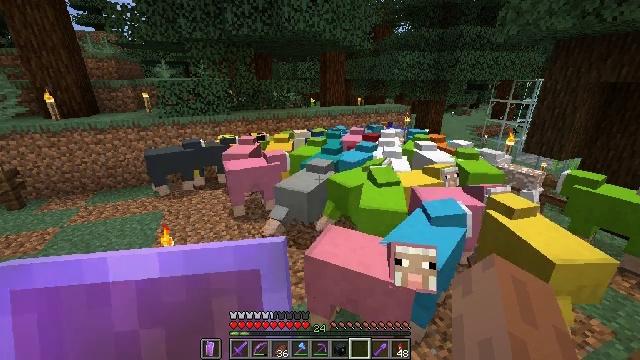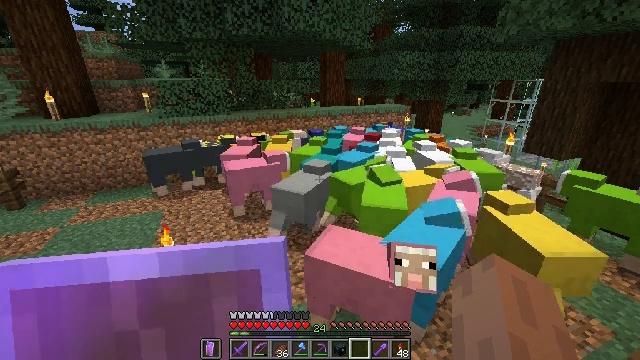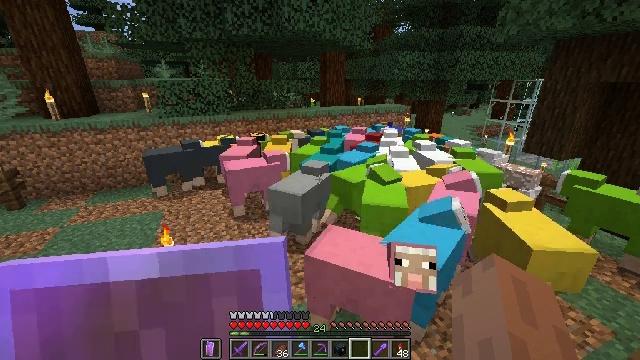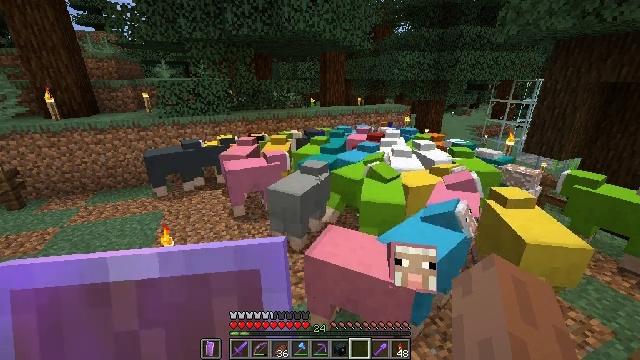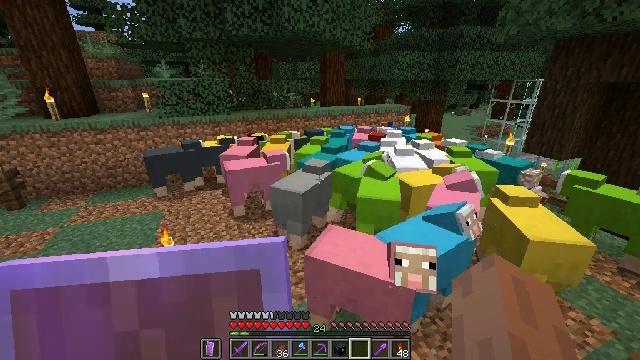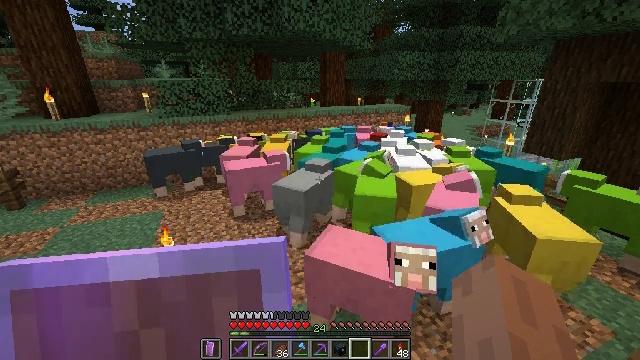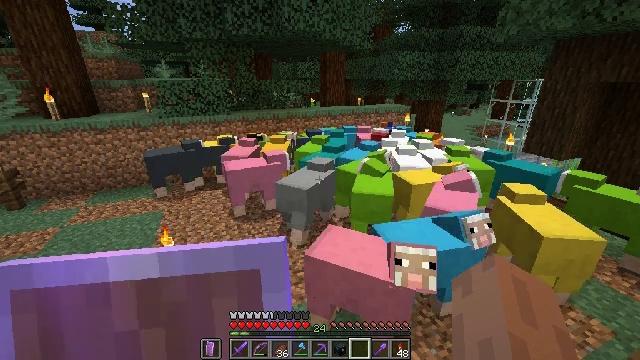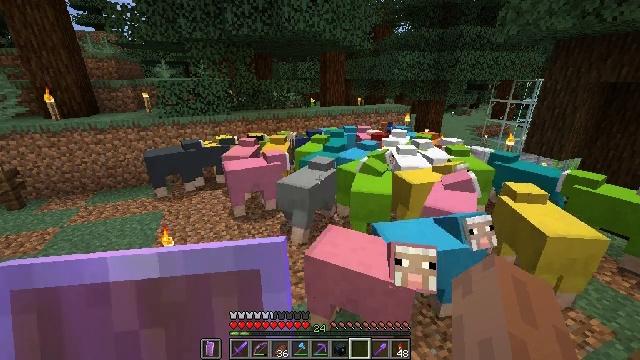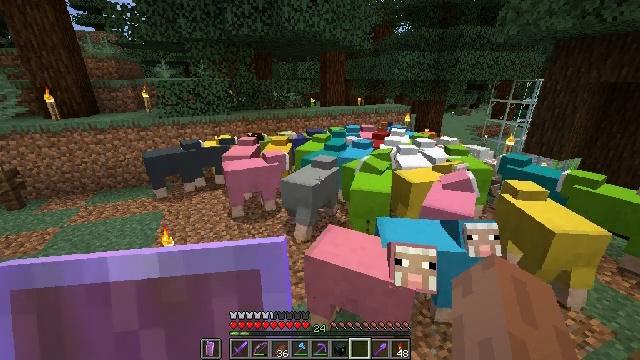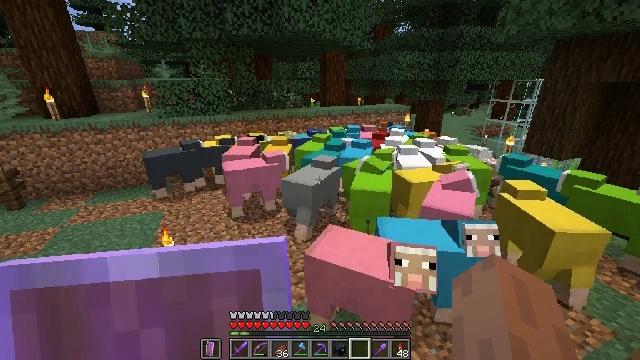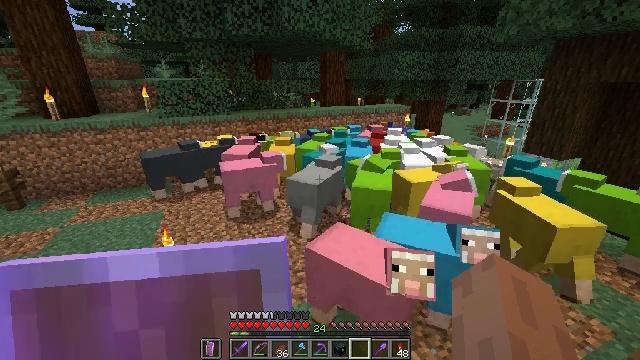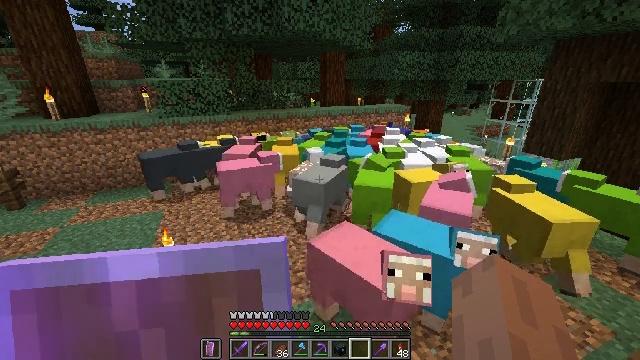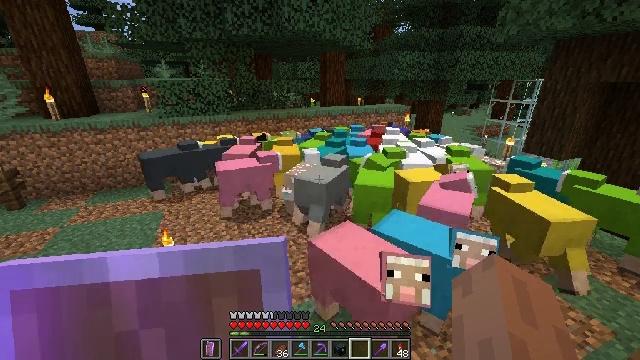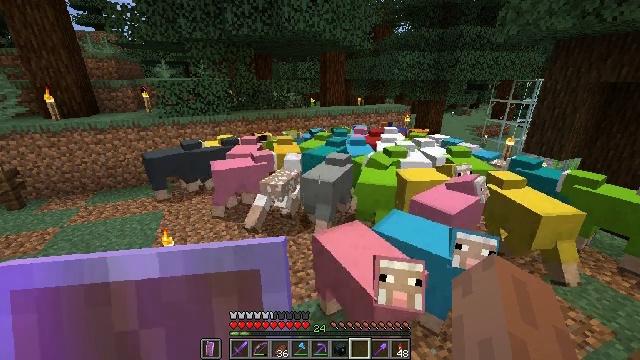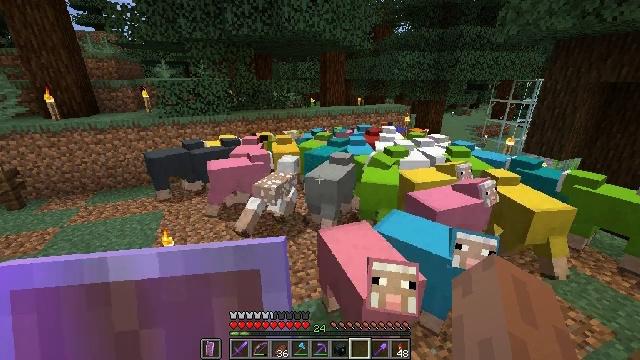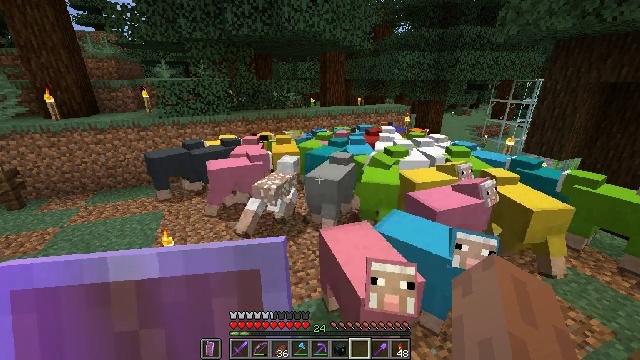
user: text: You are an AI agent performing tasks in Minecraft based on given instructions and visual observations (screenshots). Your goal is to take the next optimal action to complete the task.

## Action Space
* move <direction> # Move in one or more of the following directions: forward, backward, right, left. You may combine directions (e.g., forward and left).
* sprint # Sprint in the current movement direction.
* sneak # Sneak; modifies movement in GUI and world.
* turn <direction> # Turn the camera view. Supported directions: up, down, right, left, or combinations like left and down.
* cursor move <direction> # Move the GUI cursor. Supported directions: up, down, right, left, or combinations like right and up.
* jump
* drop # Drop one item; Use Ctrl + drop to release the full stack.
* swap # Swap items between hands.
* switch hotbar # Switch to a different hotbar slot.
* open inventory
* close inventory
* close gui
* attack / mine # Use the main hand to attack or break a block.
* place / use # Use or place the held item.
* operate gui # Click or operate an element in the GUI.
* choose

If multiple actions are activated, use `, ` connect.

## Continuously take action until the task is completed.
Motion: motion action
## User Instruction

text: Hunt animals.
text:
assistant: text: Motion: no_op
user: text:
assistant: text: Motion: no_op
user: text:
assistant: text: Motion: no_op
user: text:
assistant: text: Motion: no_op
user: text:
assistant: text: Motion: no_op
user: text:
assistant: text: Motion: no_op
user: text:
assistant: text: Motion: no_op
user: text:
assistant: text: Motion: no_op
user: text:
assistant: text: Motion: no_op
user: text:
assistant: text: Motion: no_op
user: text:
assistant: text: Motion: no_op
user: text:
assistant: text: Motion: no_op
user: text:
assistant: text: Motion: no_op
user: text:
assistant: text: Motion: no_op
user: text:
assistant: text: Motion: no_op
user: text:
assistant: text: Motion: no_op
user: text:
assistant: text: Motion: no_op
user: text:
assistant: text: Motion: no_op
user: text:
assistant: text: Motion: no_op
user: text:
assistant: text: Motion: no_op
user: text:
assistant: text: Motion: no_op
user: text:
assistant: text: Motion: no_op
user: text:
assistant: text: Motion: no_op
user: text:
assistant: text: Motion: no_op
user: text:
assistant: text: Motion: no_op
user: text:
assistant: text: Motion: no_op
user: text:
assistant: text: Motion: no_op
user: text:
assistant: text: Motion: no_op
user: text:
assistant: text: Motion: no_op
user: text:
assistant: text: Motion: no_op